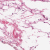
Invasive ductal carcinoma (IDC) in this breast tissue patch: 0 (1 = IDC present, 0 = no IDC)